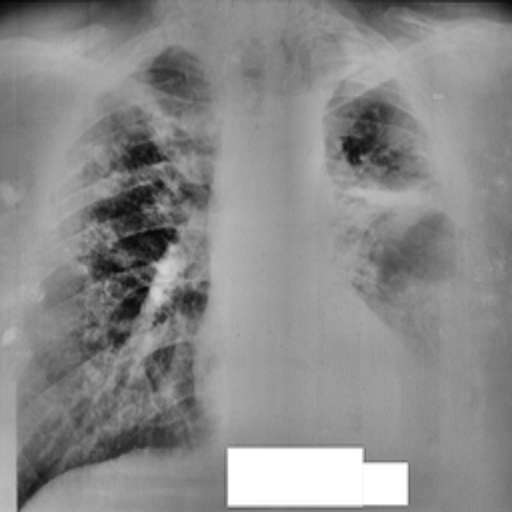
Finding: TUBERCULOSIS